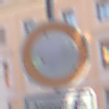
Verkehrszeichen: VerbotFahrzeugeAllerArt
Zusatzzeichen unten: SonstigeFahrzeugePersonengruppenFrei3
Umgebung: Outdoor, Urban
Tageszeit: SunriseSunset
Wetter: Clear
Licht: Natural
Jahreszeit: NotSpecified
Kontrast: MediumContrast